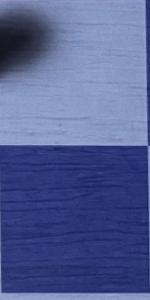
Label: Empty